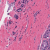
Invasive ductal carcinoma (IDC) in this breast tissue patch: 0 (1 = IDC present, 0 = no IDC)